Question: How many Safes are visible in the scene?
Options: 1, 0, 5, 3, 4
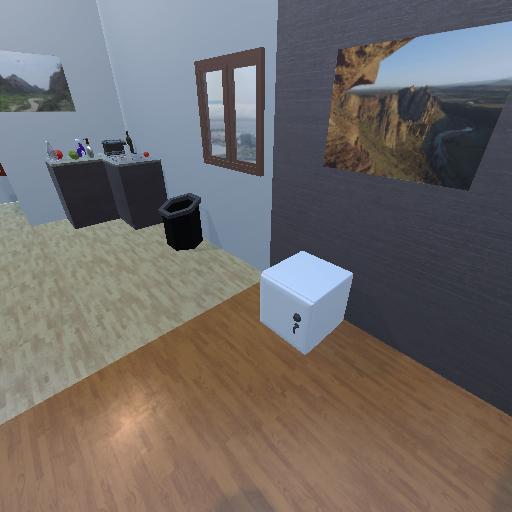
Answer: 1